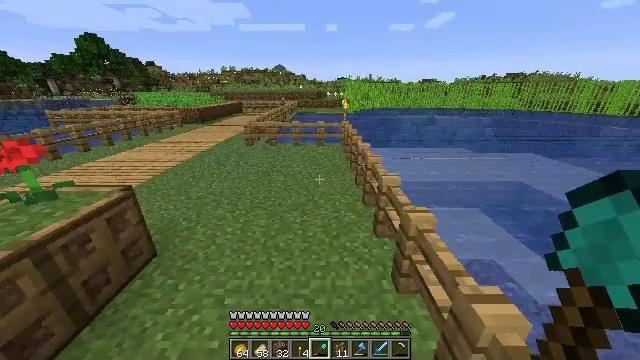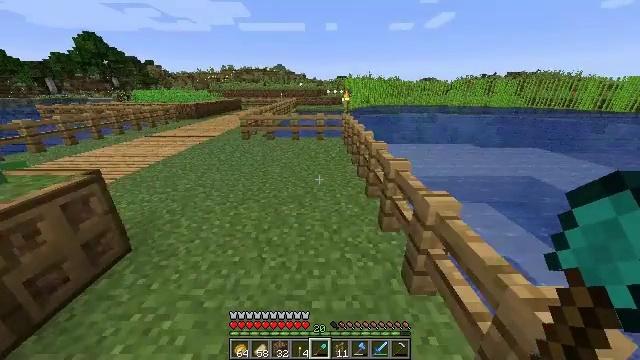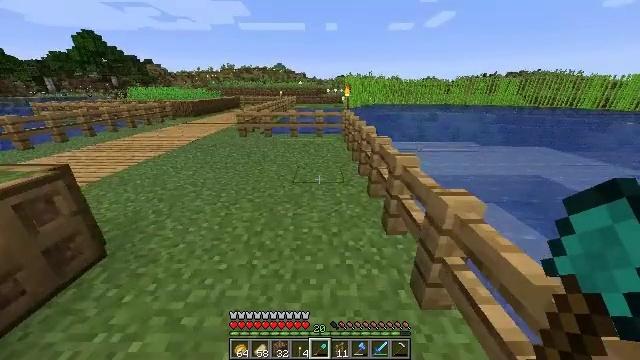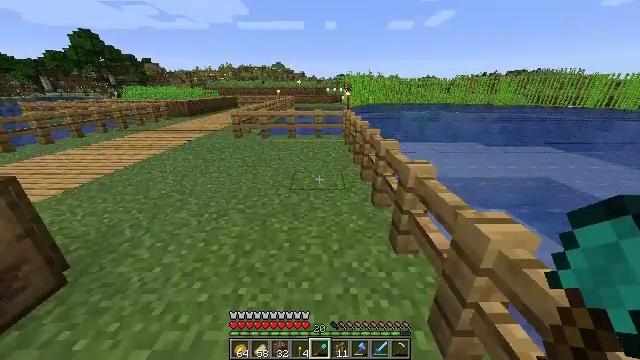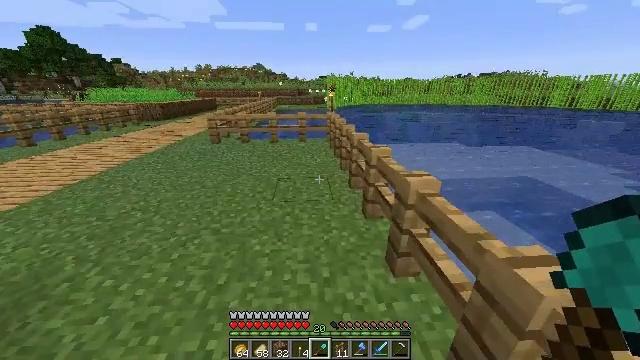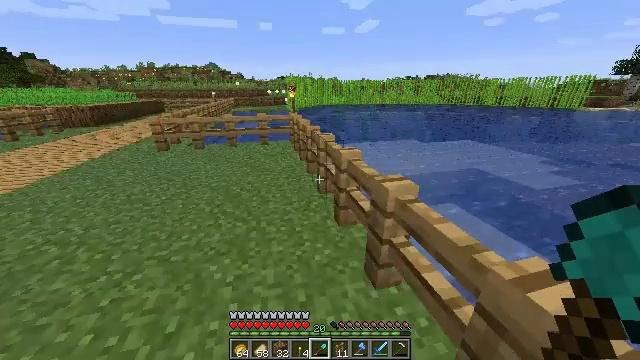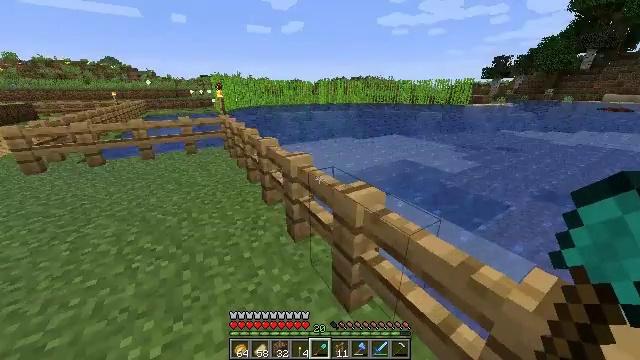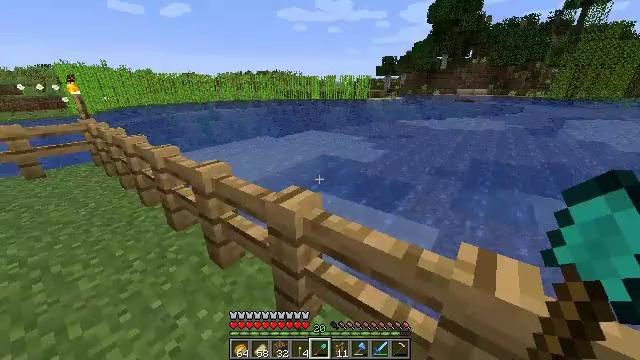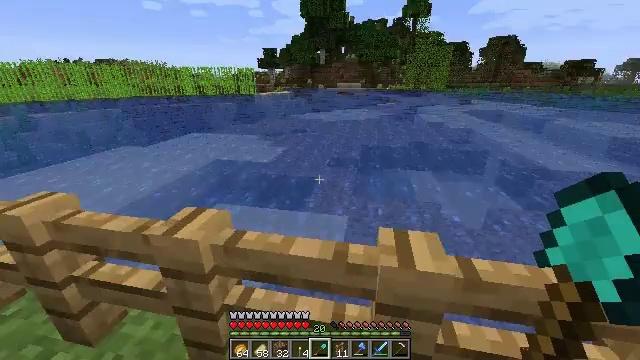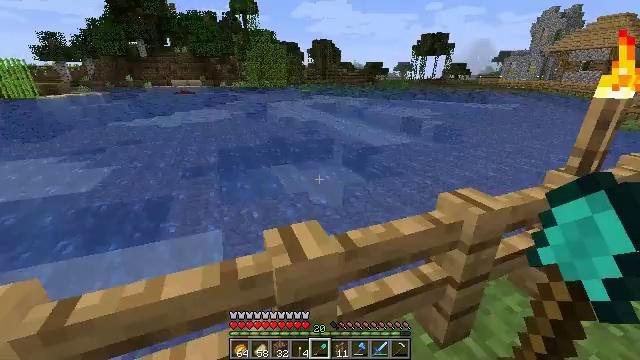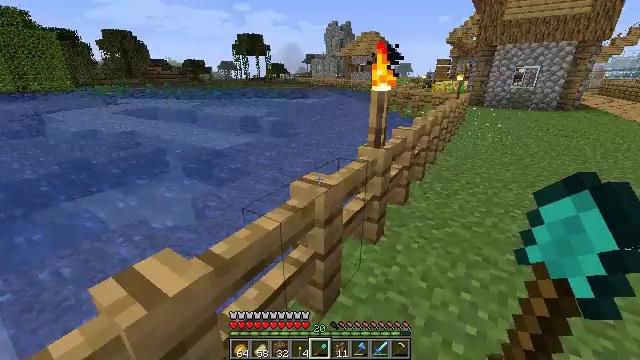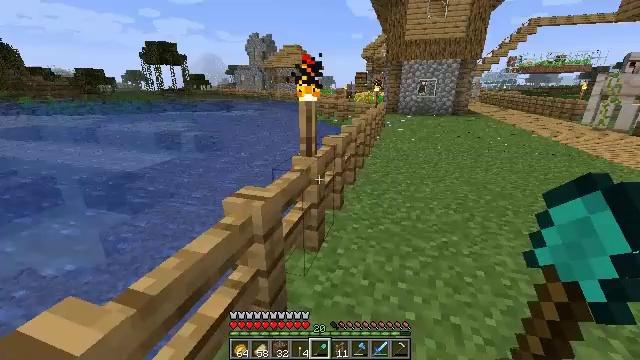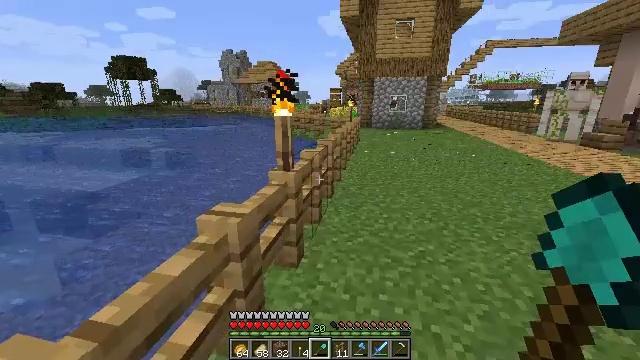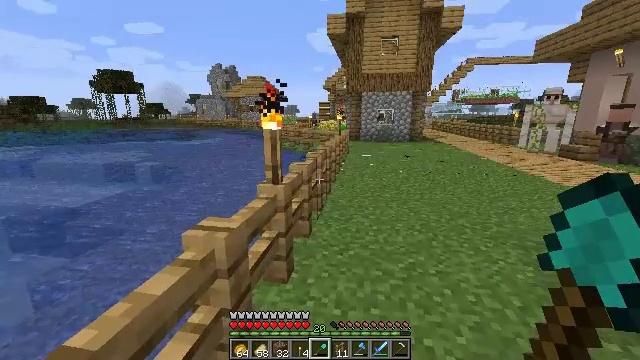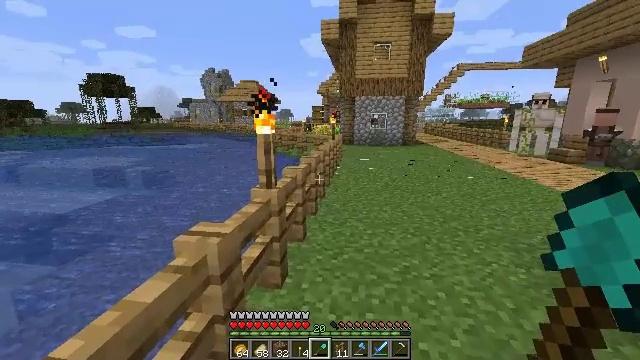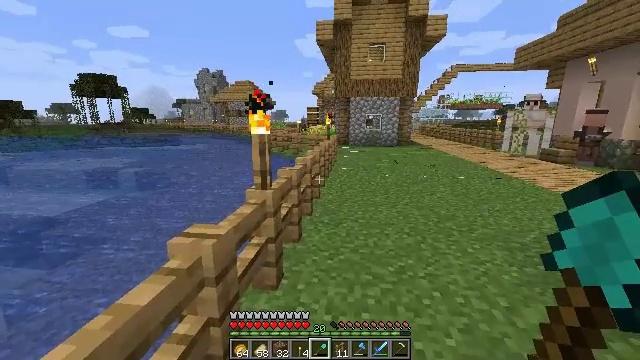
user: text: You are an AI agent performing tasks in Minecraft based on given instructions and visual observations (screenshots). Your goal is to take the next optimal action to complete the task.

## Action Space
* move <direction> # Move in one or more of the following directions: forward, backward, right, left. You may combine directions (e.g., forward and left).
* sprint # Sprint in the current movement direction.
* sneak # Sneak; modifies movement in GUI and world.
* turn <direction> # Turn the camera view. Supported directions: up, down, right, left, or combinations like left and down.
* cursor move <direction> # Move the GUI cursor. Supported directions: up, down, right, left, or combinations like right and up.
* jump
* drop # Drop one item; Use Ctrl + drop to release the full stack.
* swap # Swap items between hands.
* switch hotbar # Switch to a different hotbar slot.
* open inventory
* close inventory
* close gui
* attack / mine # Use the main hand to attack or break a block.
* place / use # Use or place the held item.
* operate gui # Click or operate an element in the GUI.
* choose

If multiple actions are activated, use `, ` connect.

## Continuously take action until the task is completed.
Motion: motion action
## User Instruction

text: Gather the torch from its position.
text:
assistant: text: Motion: move forward, jump
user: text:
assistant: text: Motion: move forward, jump
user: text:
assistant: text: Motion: move forward
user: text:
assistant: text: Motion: move forward, turn right
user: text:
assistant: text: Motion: move forward, turn right
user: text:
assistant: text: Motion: turn right
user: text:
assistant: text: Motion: turn right
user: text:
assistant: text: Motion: turn right
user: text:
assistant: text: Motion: turn right
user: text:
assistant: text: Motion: turn right
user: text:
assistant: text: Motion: turn right and up
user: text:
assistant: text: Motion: turn right and up
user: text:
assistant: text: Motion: turn right and up
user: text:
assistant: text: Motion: turn right
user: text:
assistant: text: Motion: turn right
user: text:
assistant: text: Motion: no_op
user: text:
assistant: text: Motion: no_op
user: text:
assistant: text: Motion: move forward
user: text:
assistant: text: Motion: move forward
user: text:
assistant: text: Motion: move forward
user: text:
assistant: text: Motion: move forward
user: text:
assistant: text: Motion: move forward, turn right
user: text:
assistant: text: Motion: move forward
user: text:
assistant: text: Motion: move forward, sprint
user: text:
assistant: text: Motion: move forward, sprint
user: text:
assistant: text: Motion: move forward, sprint, turn right
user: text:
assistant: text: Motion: move forward, sprint, turn right and down
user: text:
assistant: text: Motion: move forward, turn right and down
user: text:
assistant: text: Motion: move forward and move right
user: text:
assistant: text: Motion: move forward and move right